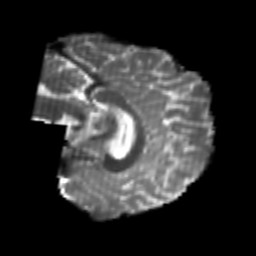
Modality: T2w
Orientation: sagittal
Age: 22
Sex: male
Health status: healthy
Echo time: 0.074 s